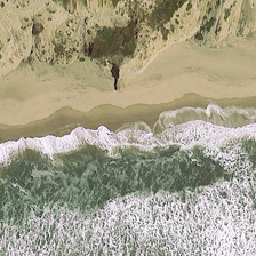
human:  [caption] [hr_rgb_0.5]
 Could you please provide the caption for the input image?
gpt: There is a sand dune beside the beach, which is very soft.

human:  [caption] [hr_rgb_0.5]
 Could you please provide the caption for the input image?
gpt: The sea is the foam on the beach.

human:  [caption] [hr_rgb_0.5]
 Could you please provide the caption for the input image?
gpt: There are sand dunes beside the beach, which are very soft.

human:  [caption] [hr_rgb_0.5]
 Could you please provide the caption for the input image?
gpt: The sea blistered on the beach.

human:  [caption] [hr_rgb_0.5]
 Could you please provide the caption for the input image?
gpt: Beside the beach are sand dunes, which are very soft.